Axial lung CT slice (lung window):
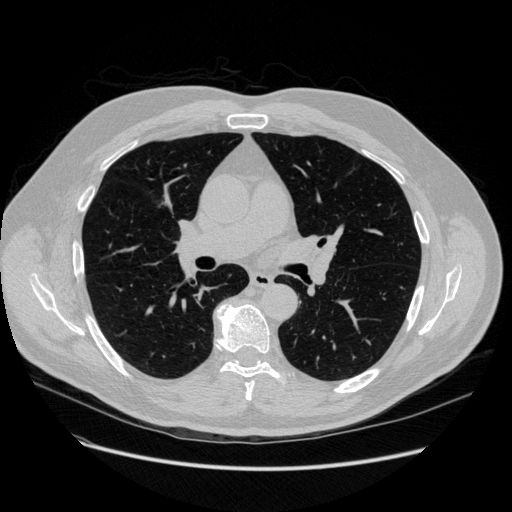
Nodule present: no